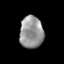
Tissue: prostate
Cell type: Epithelial cells
Senescence score: 0.3138
Nuclear area (px): 734
Mean DAPI intensity: 149.693